Aerial crown-view tile of a tropical tree (Barro Colorado Island, Panama), acquired 20250512:
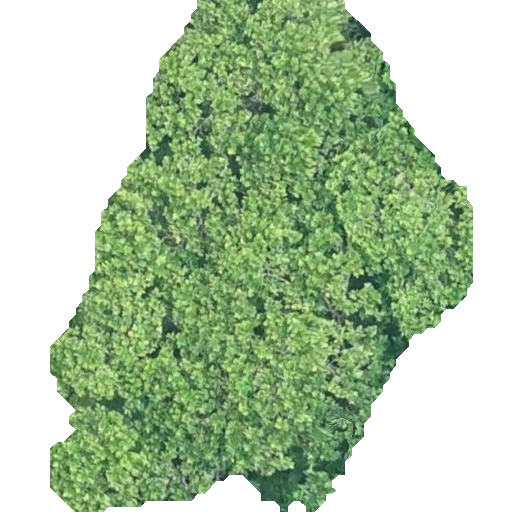
Species: Anacardium excelsum
GBIF accepted scientific name: Anacardium excelsum
Crown area: 226.048 m²